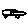
Label: car